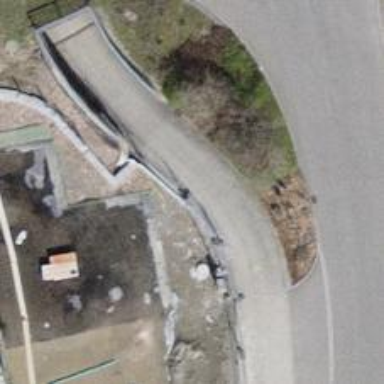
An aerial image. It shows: Footway along the road.